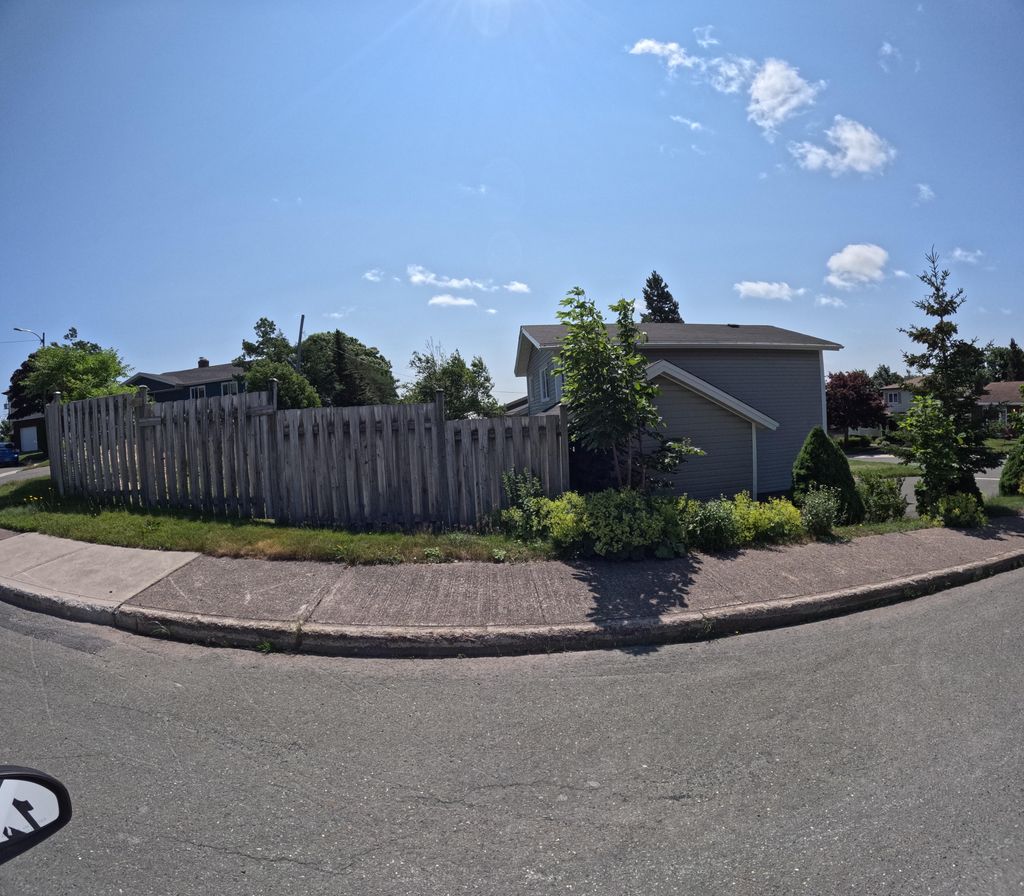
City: st_johns